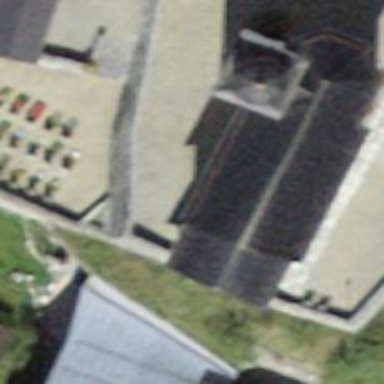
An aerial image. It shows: Church which is place of worship.